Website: home-depot
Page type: account-dashboard
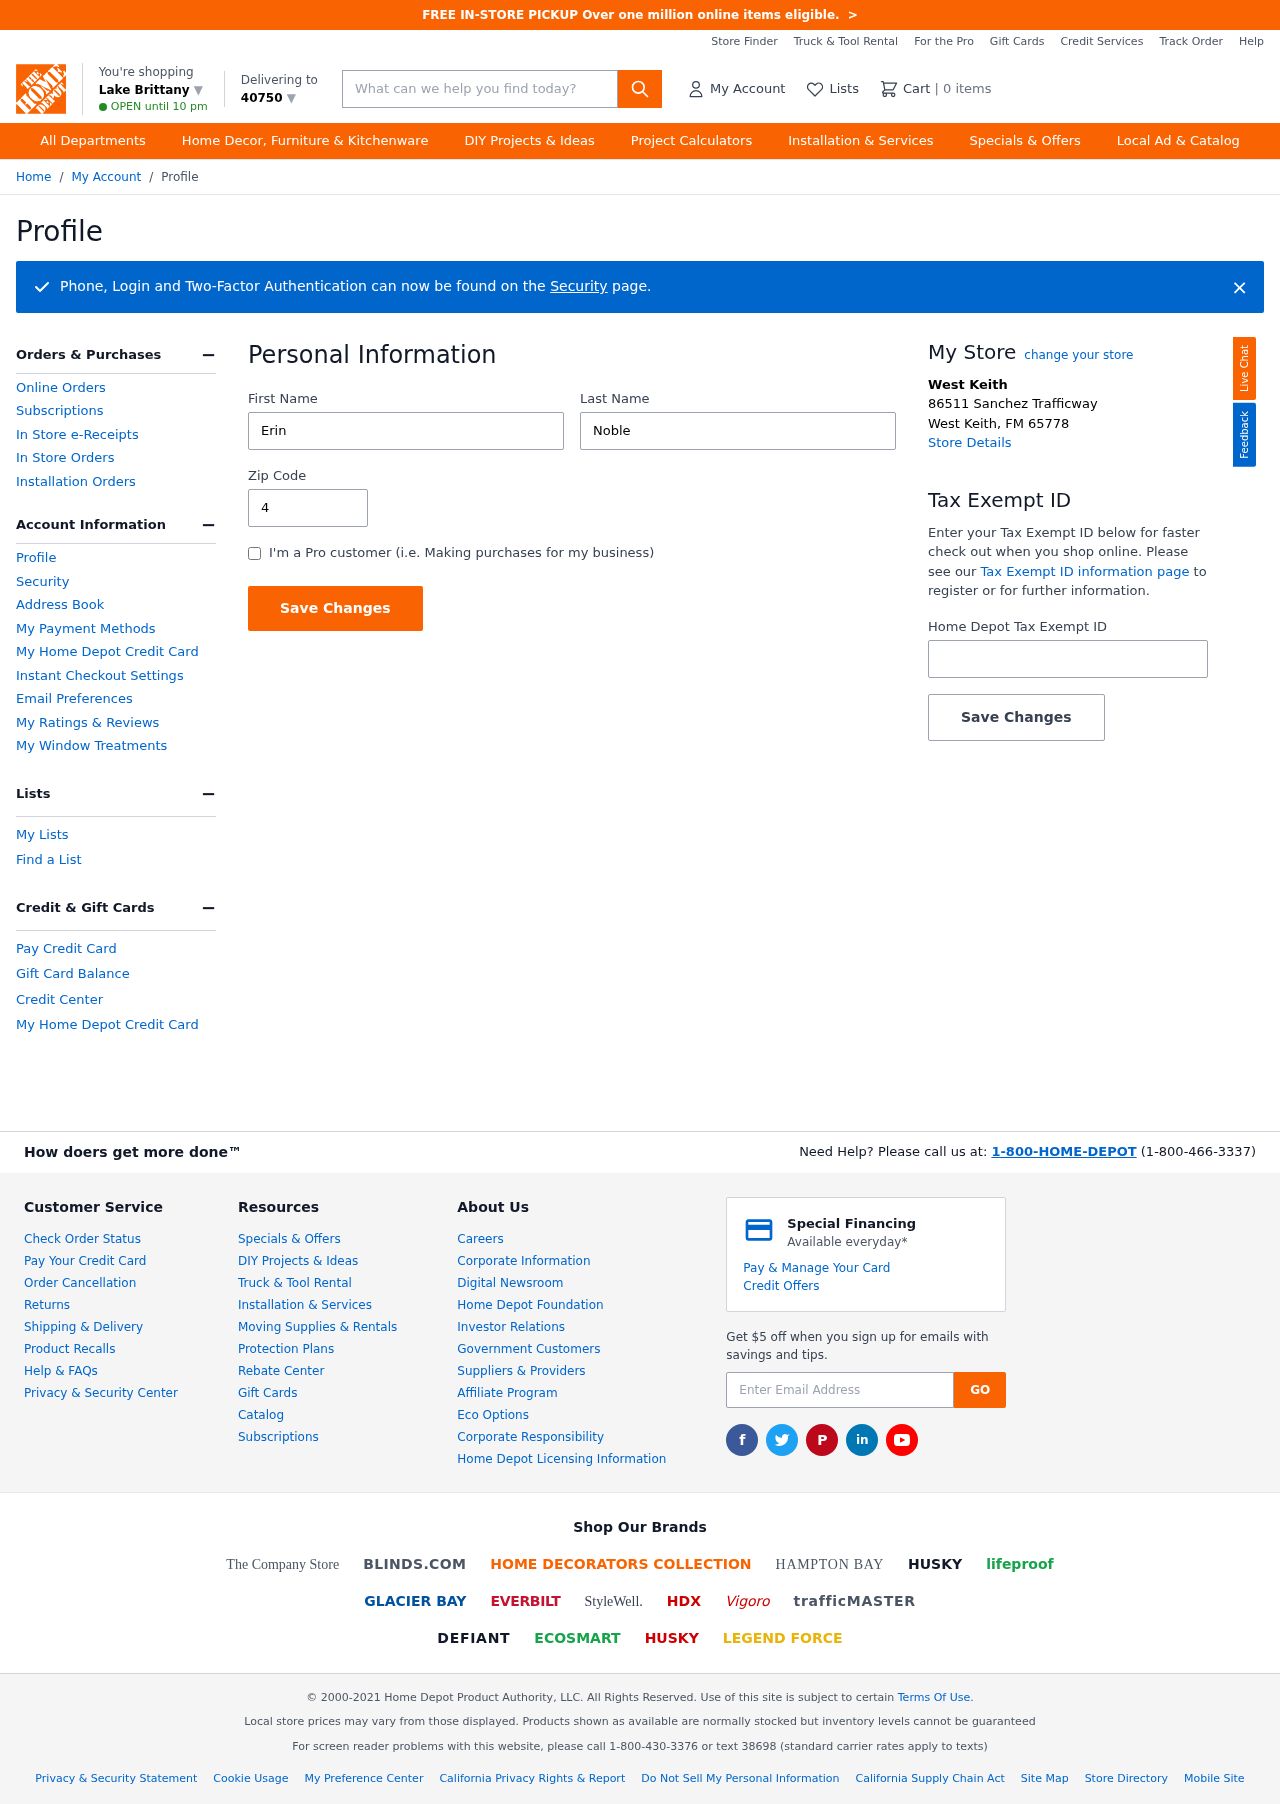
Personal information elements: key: PII_CITY
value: Lake Brittany ▼
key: PII_FIRSTNAME
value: Erin
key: PII_LASTNAME
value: Noble
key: PII_LOCATION1_CITY
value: West Keith
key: PII_LOCATION1_CITY_STATE_ZIP
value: West Keith, FM 65778
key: PII_LOCATION1_STREET
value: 86511 Sanchez Trafficway
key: PII_POSTCODE
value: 40750 ▼
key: PII_POSTCODE
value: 40750
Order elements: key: ORDER_NUM_ITEMS
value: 0
Search elements: key: HEADER_SEARCH
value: What can we help you find today?